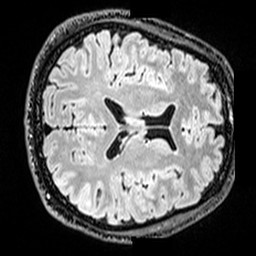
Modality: T2w
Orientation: axial
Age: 47
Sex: male
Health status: healthy
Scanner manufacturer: siemens
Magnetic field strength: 3 T
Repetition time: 5 s
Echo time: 0.397 s